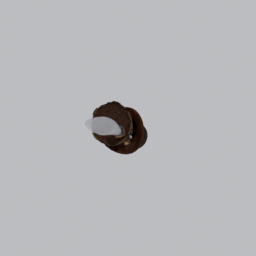
Label: people